Field crop: maize
Growth stage: 2
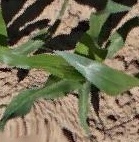
Species: maize